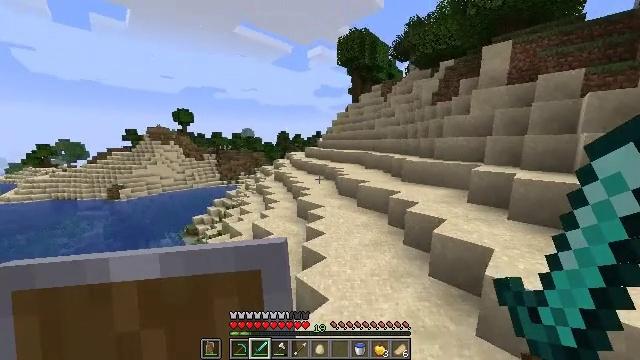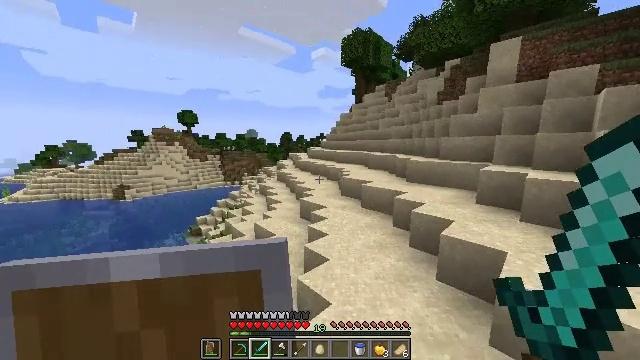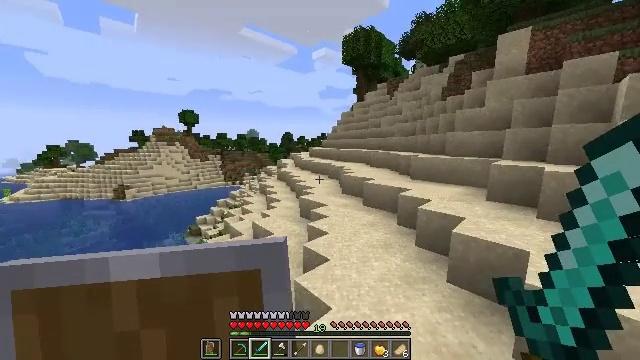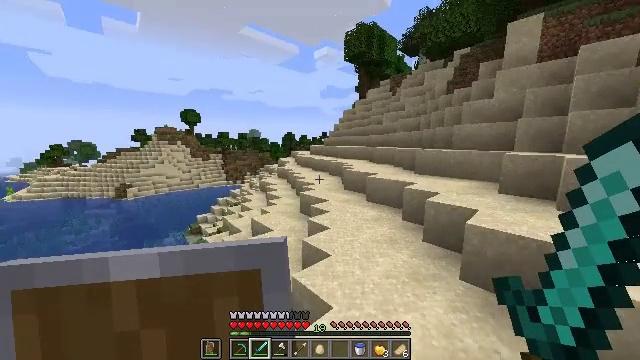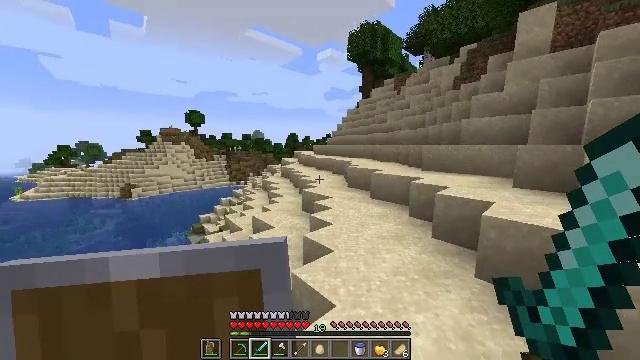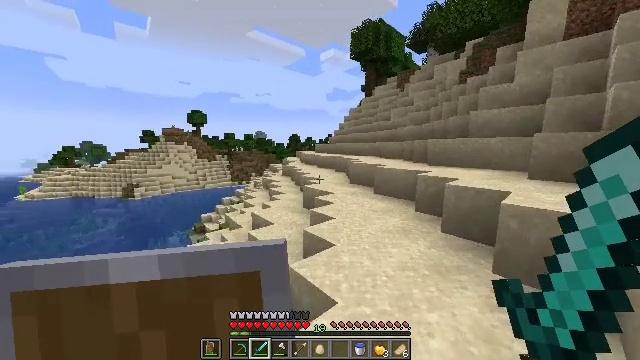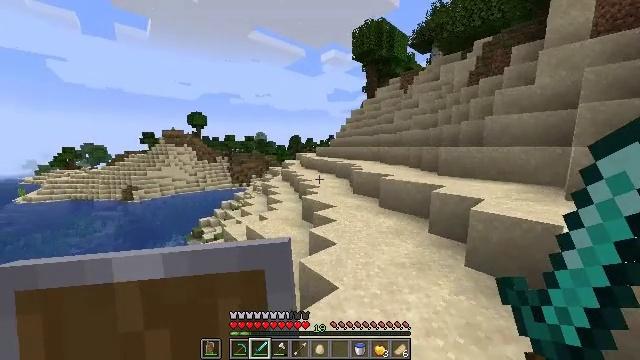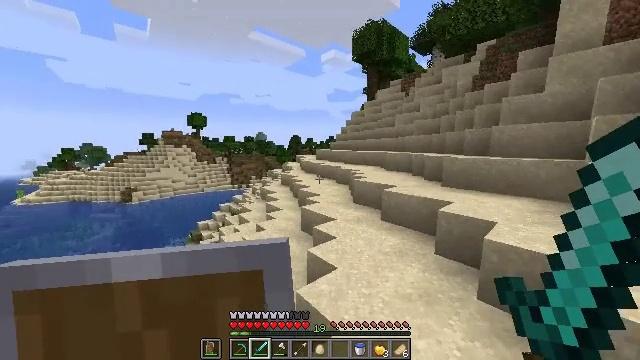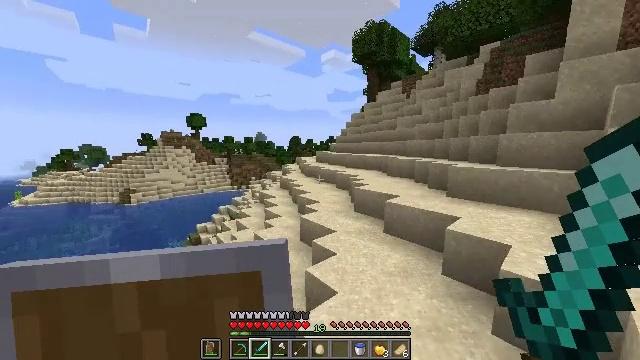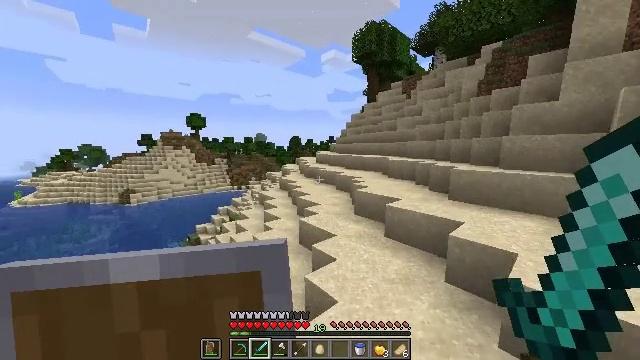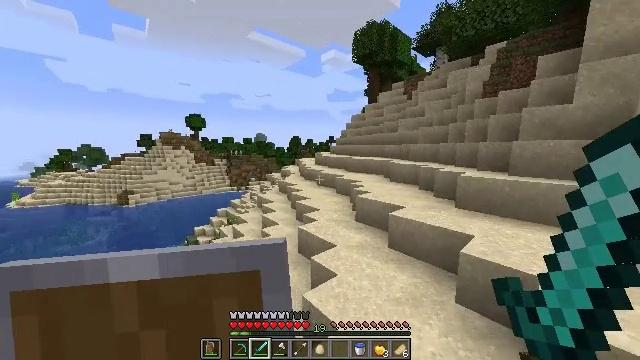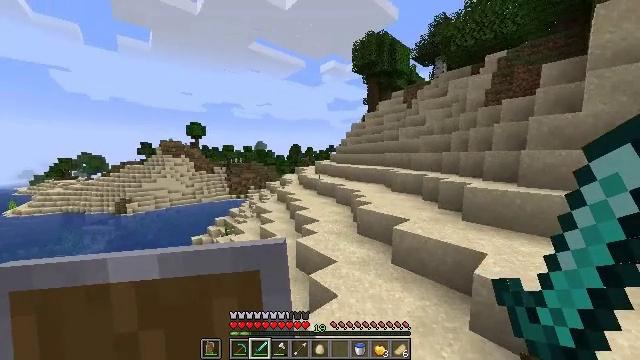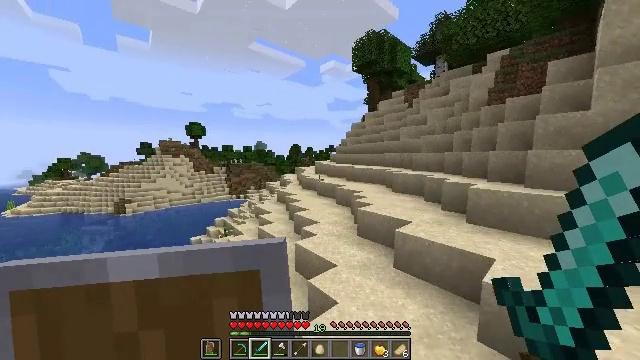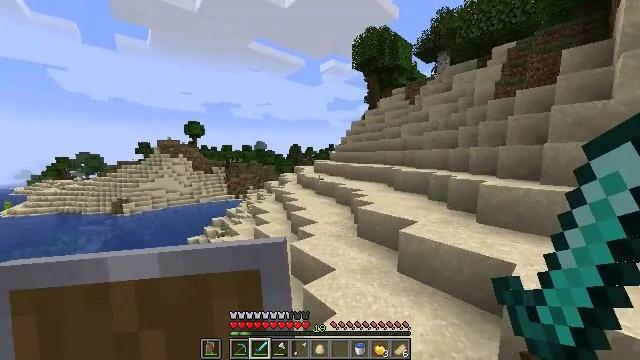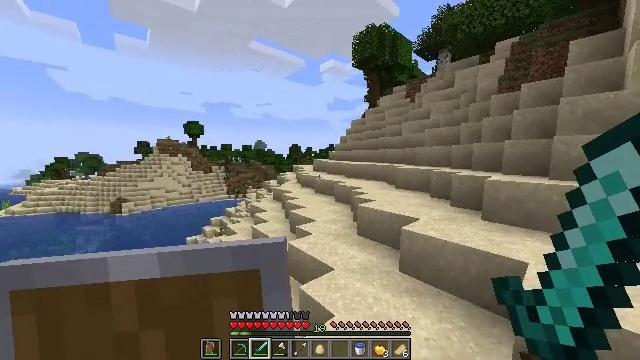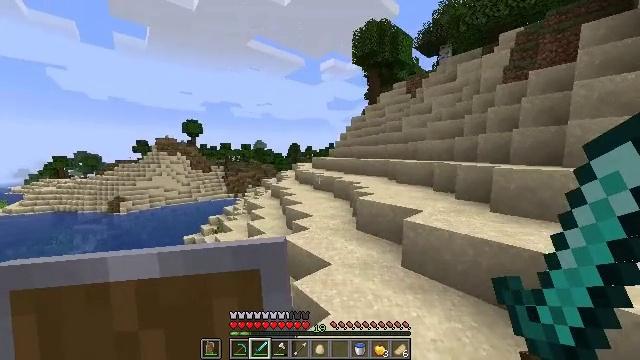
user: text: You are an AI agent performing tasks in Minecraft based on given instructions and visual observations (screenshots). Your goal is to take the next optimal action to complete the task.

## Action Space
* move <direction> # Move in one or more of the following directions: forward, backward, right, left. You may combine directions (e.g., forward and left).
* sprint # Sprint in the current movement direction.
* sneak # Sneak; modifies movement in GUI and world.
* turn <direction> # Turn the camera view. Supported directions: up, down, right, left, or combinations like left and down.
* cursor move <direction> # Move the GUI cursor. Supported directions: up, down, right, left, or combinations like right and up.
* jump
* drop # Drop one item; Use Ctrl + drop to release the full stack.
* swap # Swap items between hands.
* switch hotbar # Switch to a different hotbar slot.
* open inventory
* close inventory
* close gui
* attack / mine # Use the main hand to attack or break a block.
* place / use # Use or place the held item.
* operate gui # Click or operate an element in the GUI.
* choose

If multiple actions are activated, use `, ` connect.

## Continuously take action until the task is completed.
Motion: motion action
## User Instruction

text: Collect some oak leaves.
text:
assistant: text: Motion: move forward, sprint, jump
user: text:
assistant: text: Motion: move forward, sprint, jump
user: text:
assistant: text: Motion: move forward, sprint, jump
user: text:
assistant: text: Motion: move forward, sprint, jump
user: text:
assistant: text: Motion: move forward, sprint, jump
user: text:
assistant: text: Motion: move forward, sprint, jump
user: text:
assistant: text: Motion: move forward, sprint, jump
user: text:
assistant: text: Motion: move forward, sprint, jump
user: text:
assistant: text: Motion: move forward, sprint, jump
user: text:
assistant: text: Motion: move forward, sprint, jump
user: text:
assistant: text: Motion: move forward and move right, sprint, turn up, jump
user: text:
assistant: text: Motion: move forward and move right, sprint, jump
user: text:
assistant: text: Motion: move forward and move right, sprint, jump
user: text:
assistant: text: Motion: move forward and move right, sprint, jump
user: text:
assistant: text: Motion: move forward and move right, sprint, jump
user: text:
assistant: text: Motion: move forward and move right, sprint, jump
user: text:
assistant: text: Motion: move forward, sprint, jump
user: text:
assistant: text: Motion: move forward, sprint, jump
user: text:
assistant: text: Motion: move forward, sprint, jump
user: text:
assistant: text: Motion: move forward, sprint, turn left and down, jump
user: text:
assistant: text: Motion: move forward, sprint, turn down, jump
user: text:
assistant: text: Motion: move forward, sprint, jump
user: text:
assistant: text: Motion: move forward, sprint, turn left, jump
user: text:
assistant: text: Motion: move forward, sprint, jump
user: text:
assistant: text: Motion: move forward, sprint, jump
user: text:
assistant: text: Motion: move forward, sprint, jump
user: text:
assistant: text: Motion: move forward, sprint, jump
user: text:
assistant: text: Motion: move forward, sprint, jump
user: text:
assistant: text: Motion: move forward, sprint, jump
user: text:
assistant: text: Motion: move forward, sprint, jump